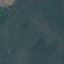
Label: Pasture